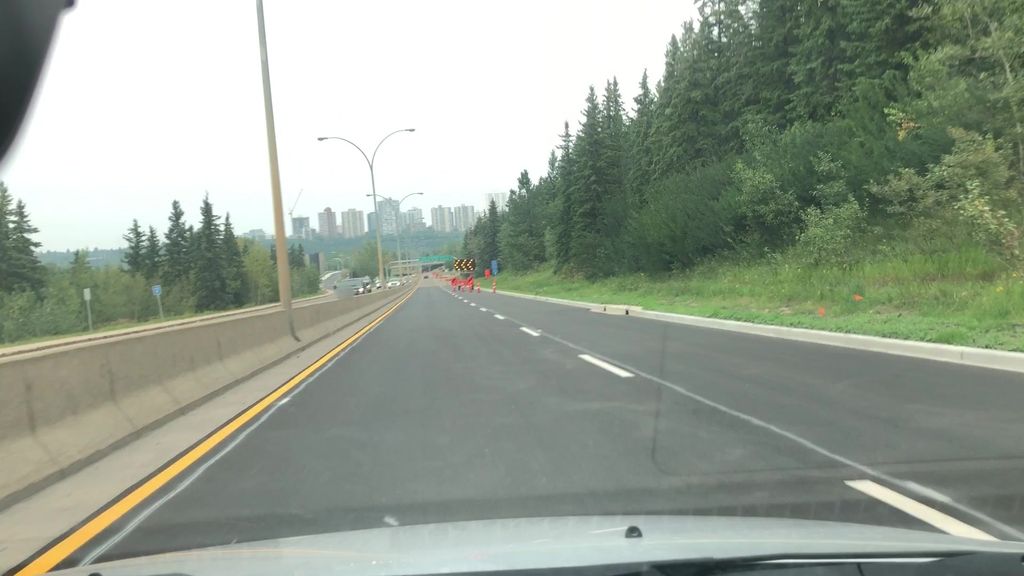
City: edmonton